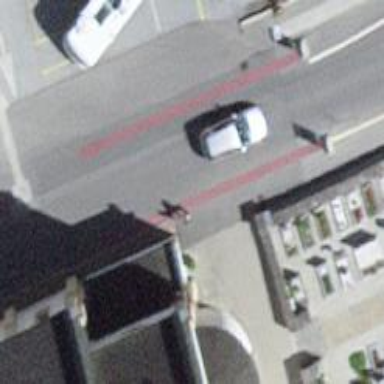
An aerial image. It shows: Zebra crossing on the road.